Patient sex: F
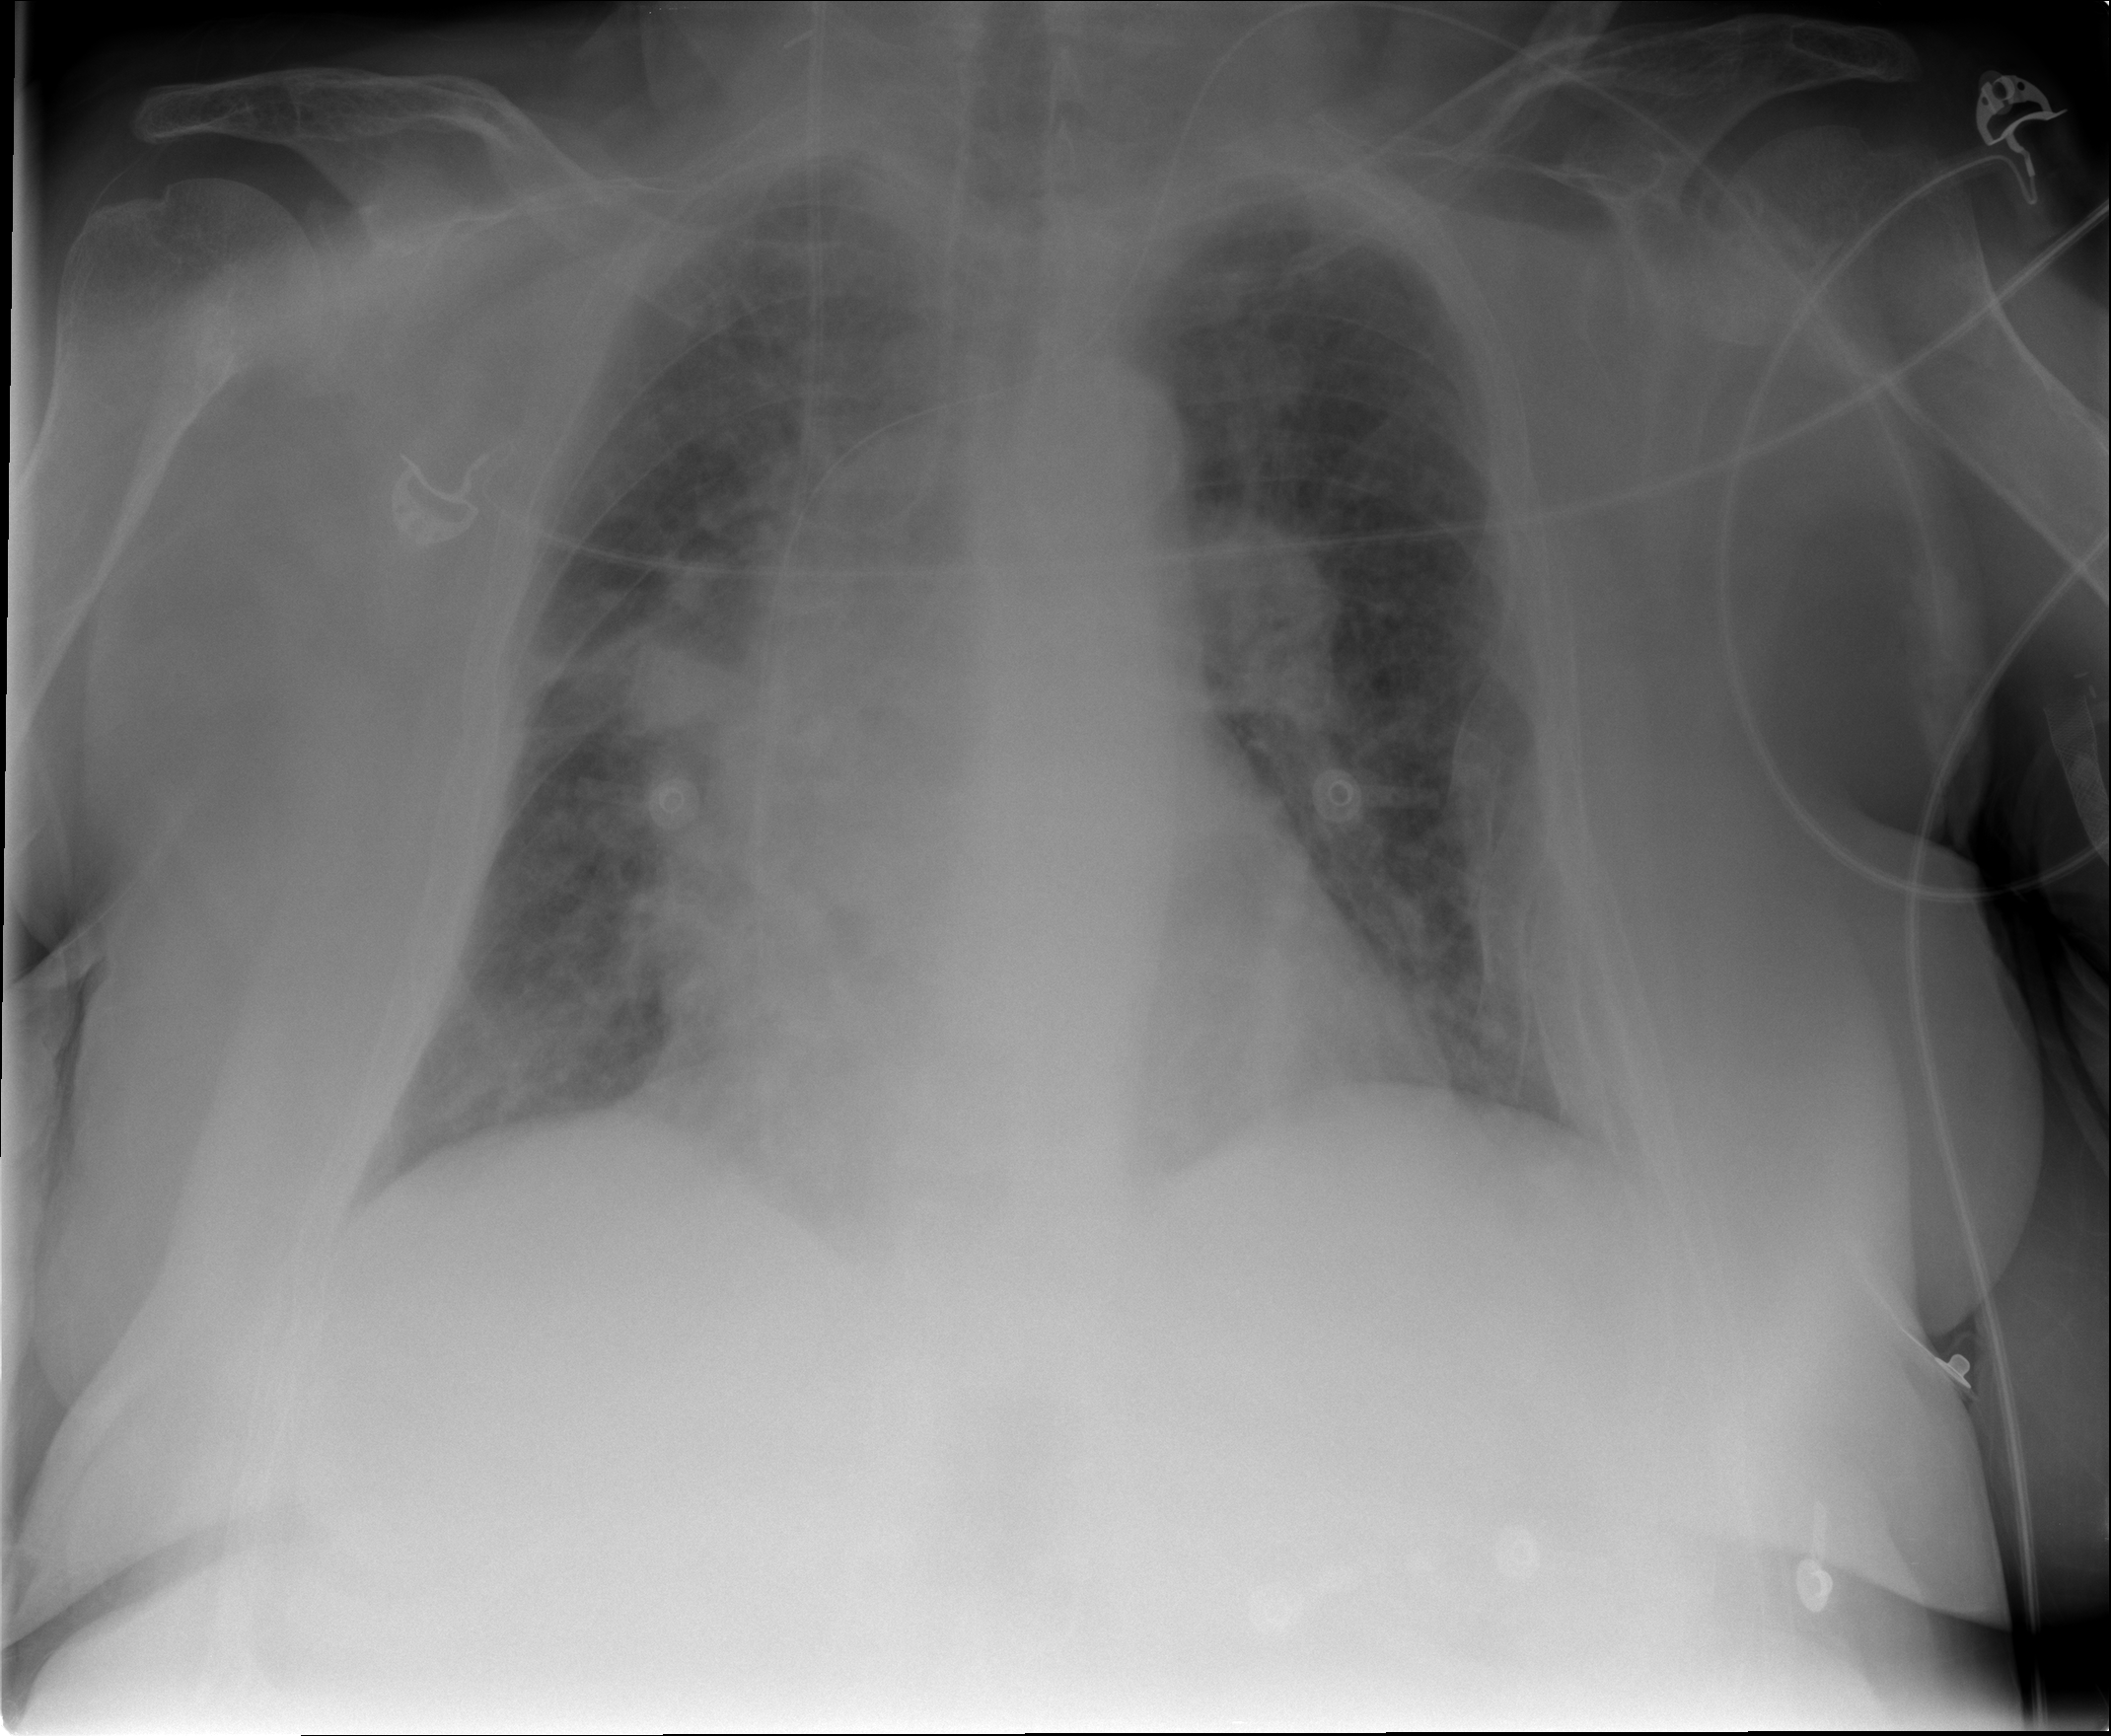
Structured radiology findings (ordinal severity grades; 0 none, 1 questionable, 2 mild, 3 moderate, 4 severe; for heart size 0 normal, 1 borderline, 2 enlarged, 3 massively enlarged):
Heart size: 2
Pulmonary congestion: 3
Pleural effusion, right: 0
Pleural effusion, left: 0
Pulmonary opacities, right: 2
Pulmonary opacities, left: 2
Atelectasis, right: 2
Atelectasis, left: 0